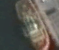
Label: Towing_vessel